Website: slack
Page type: payment
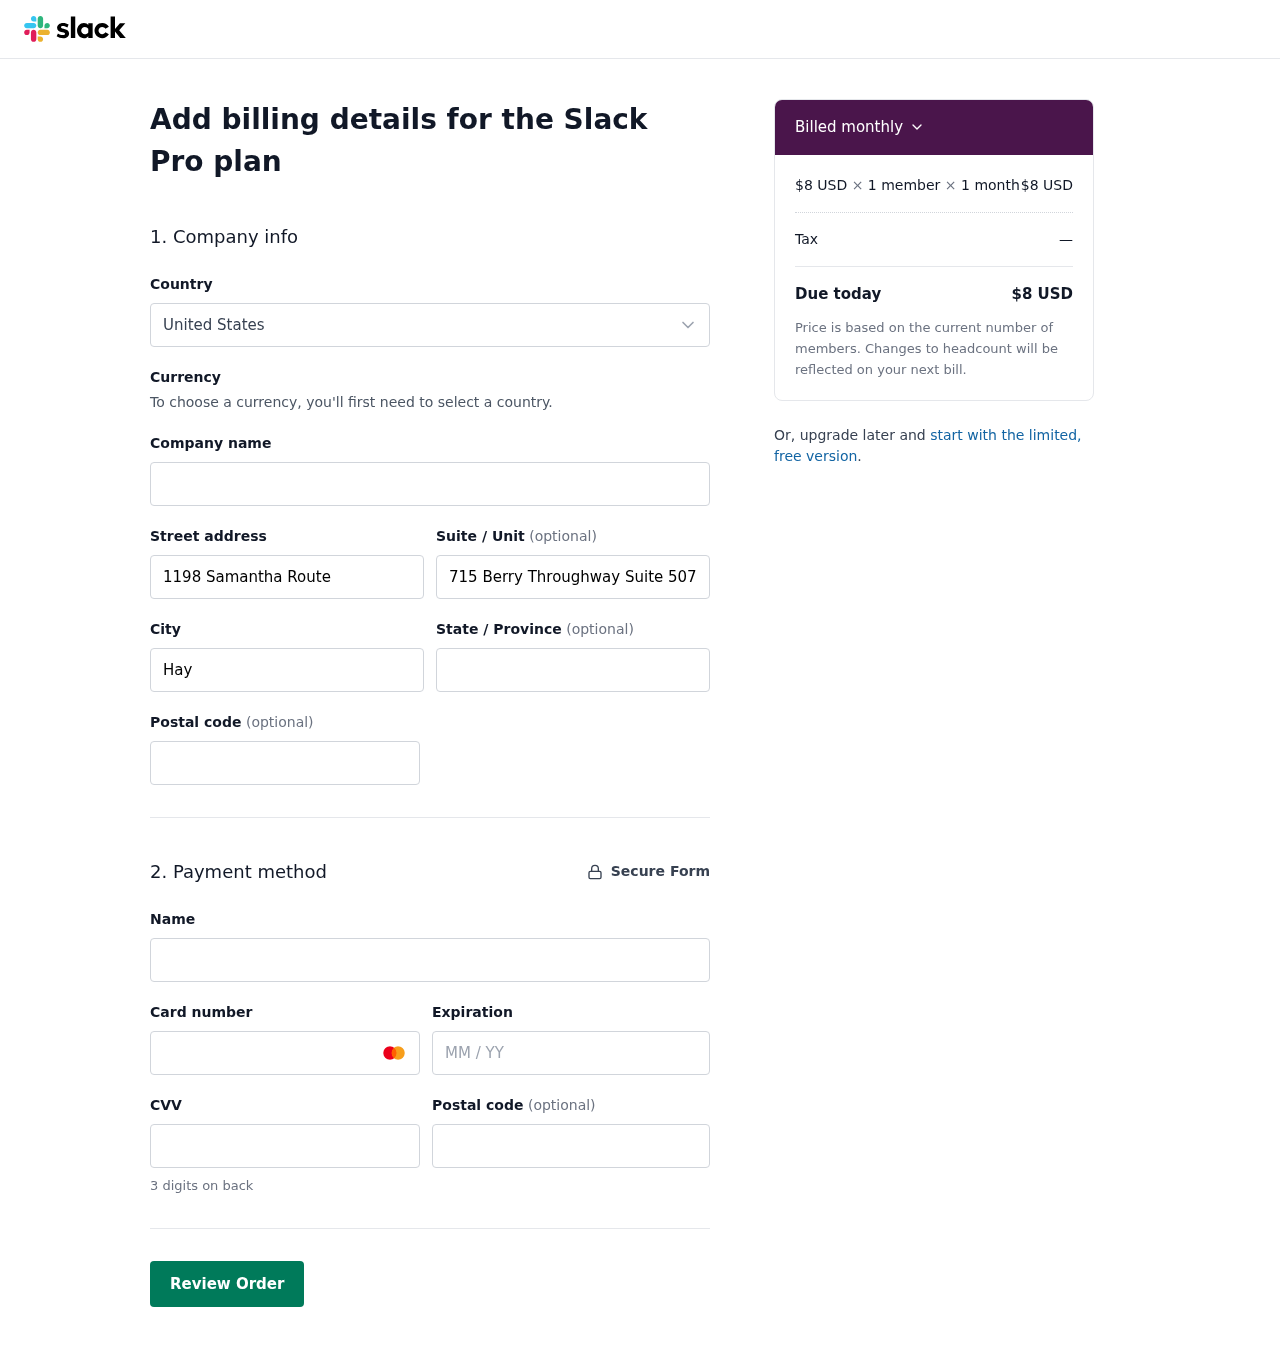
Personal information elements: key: PII_COUNTRY
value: United States
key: PII_STREET
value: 1198 Samantha Route
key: PII_STREET2
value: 715 Berry Throughway Suite 507
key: PII_CITY
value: Hayesborough
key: PII_STATE
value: California
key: PII_POSTCODE
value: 42852
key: PII_FULLNAME
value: Michael Everett
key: PII_CARD_NUMBER
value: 2278 8334 1160 3488
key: PII_CARD_EXPIRY
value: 10/28
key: PII_CARD_CVV
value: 569
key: PII_POSTCODE2
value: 30512
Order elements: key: ORDER_PRICE_PER_MEMBER
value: $8 USD
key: ORDER_NUM_MEMBERS
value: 1 member
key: ORDER_NUM_MONTHS
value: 1 month
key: ORDER_SUBTOTAL
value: $8 USD
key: ORDER_TAX
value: —
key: ORDER_TOTAL
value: $8 USD